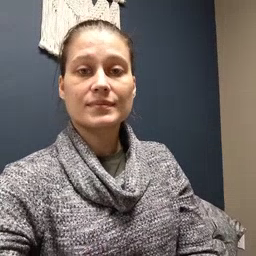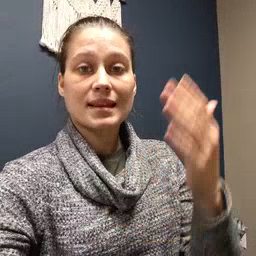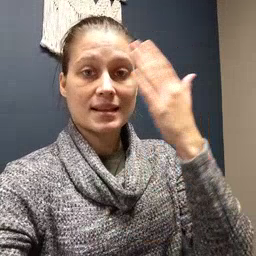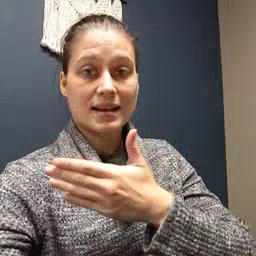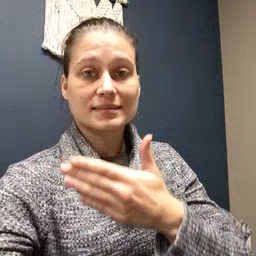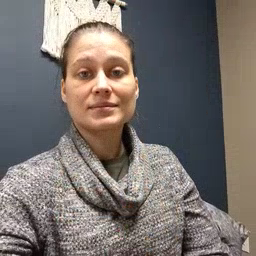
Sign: night